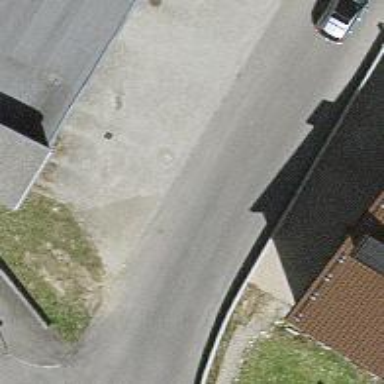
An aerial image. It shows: Asphalt road in residential area.